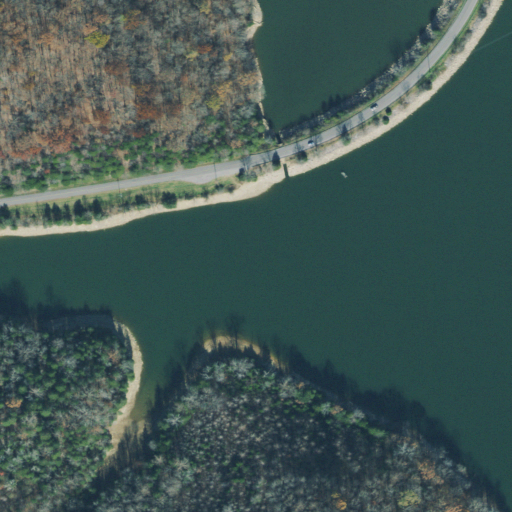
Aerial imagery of valley in Tennessee named Hatchett Hollow containing open water, deciduous forest, mixed forest, pasture, open development, low intensity development, evergreen forest, grassland, high intensity development, and medium intensity development